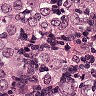
Metastatic tissue present: yes